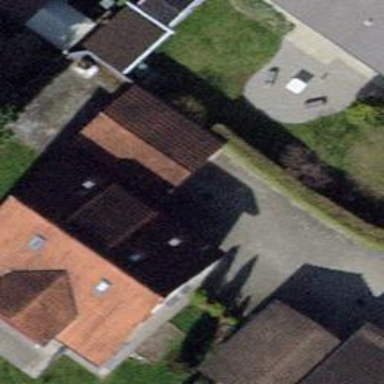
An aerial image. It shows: Garage building.